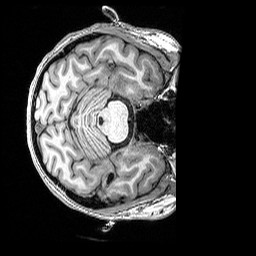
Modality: T1w
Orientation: axial
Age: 36
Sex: female